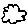
Label: cloud